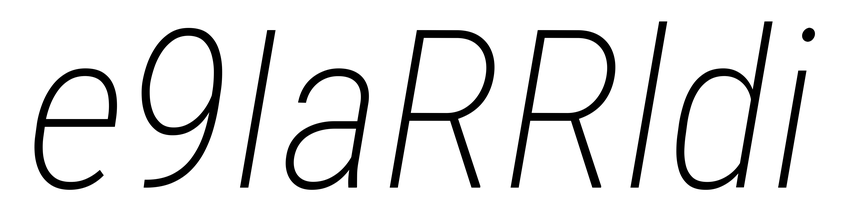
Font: Roboto-Italic_Condensed_ExtraLight_Italic